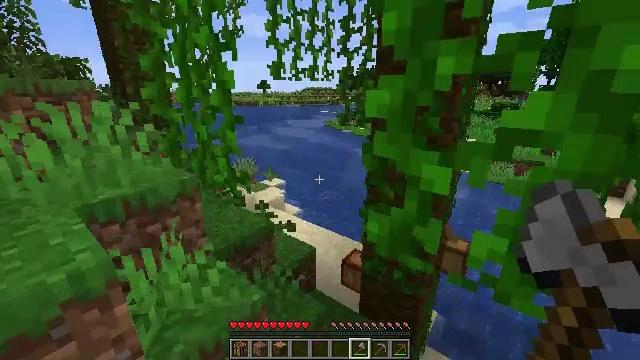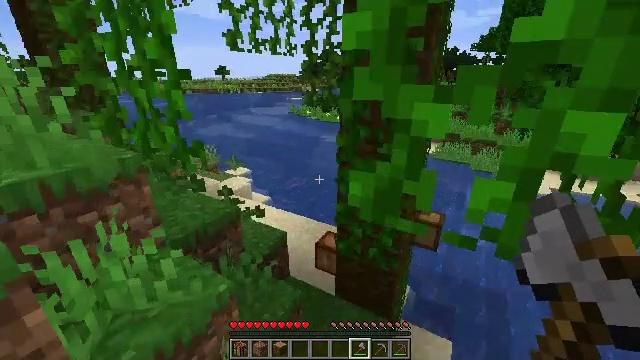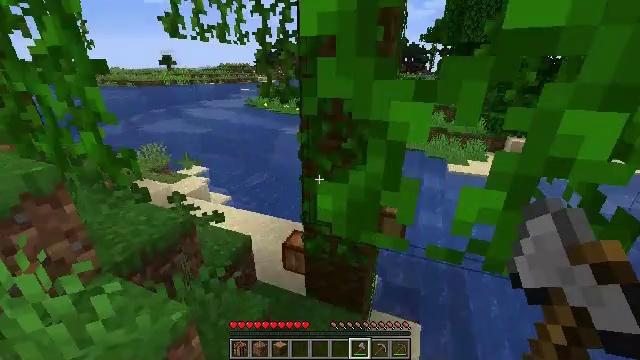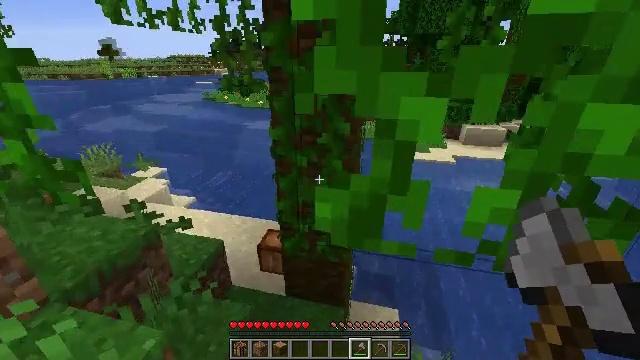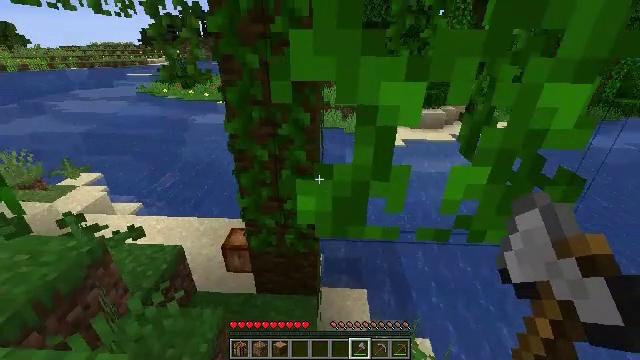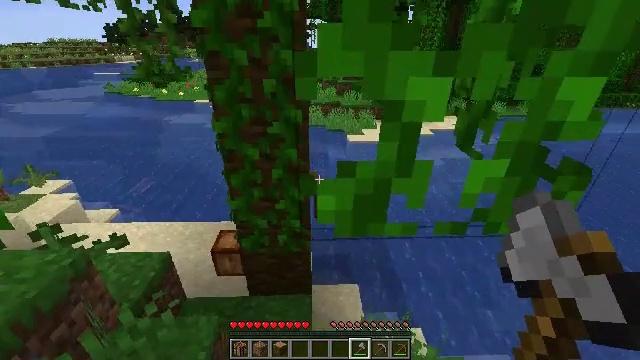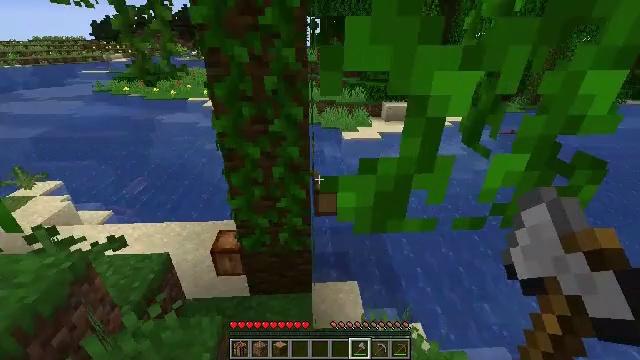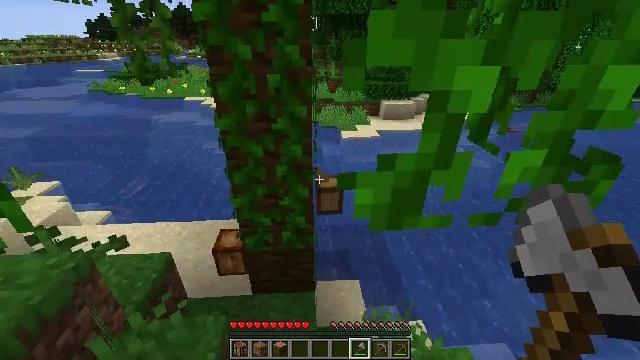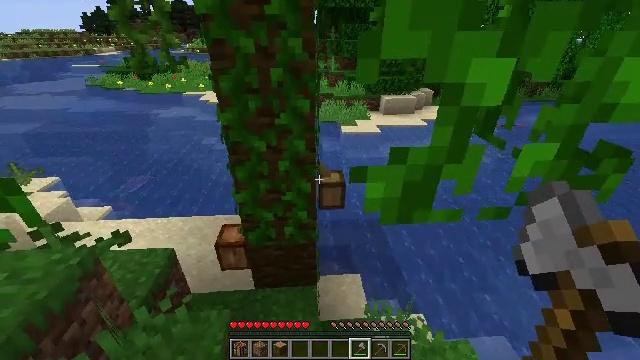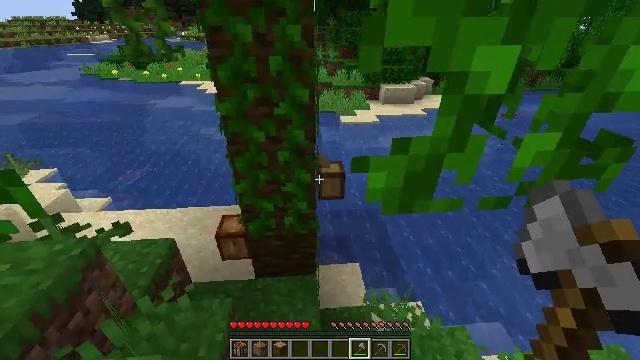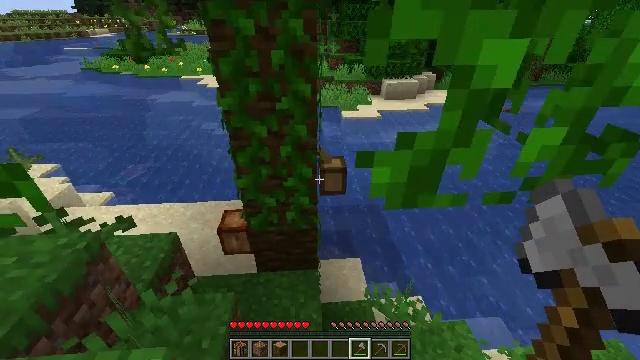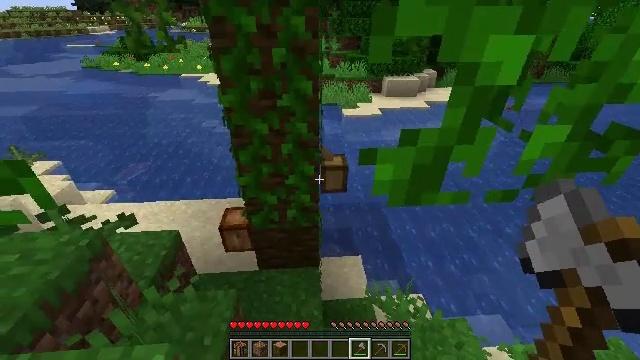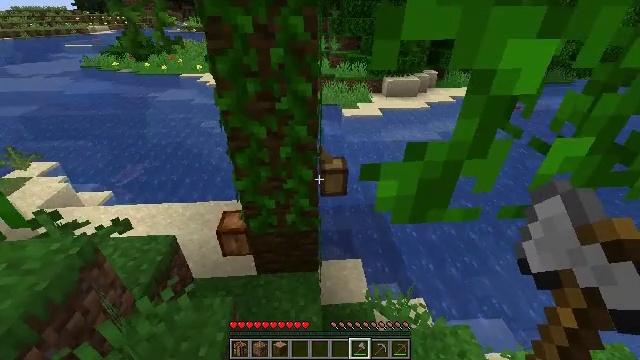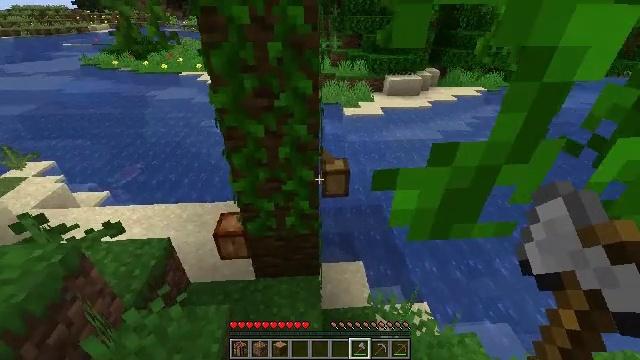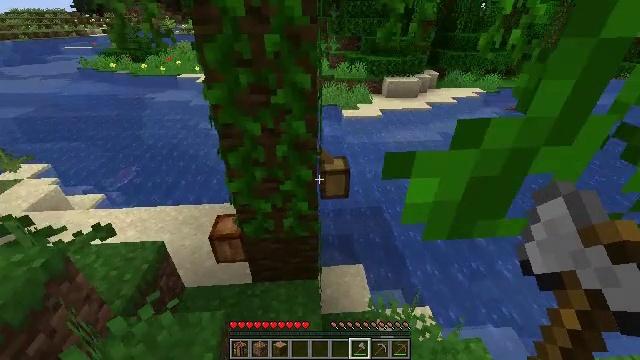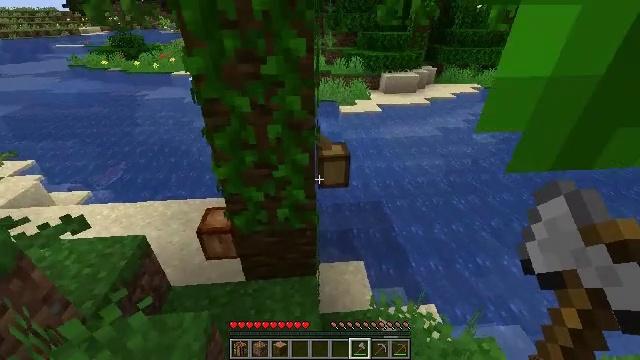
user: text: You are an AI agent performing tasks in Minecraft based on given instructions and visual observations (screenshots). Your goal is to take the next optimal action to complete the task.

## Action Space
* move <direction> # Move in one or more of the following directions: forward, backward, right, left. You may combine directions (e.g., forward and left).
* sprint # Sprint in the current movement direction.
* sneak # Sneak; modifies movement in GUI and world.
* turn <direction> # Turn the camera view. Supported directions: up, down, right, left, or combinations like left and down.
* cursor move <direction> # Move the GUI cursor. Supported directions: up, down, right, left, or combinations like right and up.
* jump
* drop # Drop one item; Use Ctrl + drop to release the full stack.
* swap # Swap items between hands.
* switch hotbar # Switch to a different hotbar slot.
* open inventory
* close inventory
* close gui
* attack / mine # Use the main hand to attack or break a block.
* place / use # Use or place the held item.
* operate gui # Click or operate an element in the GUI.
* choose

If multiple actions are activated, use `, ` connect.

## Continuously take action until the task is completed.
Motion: motion action
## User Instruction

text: Get cocoa by attacking the pod.
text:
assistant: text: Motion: move forward, turn right and down
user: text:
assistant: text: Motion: move forward, turn right and down
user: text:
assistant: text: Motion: move left, turn right and down
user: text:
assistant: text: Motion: move left, turn right and down
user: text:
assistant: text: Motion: turn right
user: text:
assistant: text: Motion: turn right
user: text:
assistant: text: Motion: no_op
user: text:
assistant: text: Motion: turn down
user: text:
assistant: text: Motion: turn down
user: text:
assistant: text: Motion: turn down
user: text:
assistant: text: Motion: no_op
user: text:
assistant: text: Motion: move forward
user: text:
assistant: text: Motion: move forward
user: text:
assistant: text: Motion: move forward
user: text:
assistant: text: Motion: move forward
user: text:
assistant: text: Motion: turn right
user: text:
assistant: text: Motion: turn right
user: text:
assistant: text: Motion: turn right
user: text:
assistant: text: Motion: attack / mine
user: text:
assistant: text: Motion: move forward, attack / mine
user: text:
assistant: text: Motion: move forward, turn up, attack / mine
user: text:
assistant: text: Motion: turn up, attack / mine
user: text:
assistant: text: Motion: turn up, attack / mine
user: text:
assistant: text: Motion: turn up, attack / mine
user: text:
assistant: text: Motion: turn up, attack / mine
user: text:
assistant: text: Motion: attack / mine
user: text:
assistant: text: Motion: attack / mine
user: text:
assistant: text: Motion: attack / mine
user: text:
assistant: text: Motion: turn up, attack / mine
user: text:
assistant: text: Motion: turn up, attack / mine